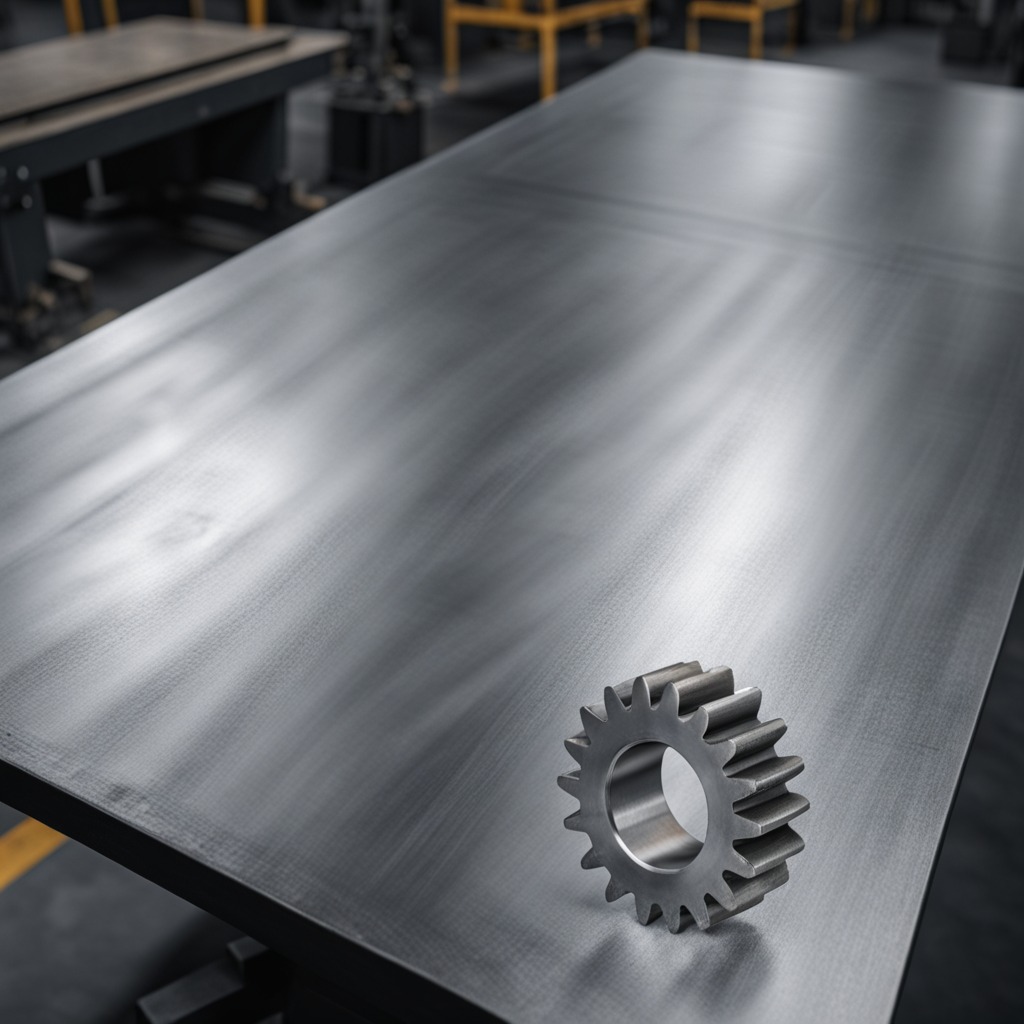
A steel gear with teeth is lying on a cold steel table in a mining workshop.